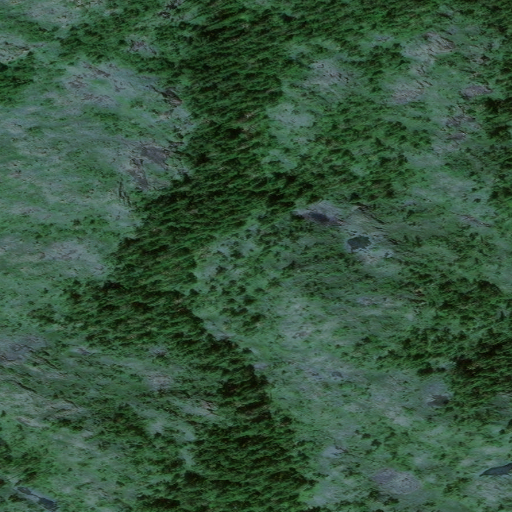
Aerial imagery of island in Alaska named Perry Island containing only unknown